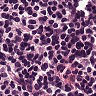
Metastatic tissue present: no